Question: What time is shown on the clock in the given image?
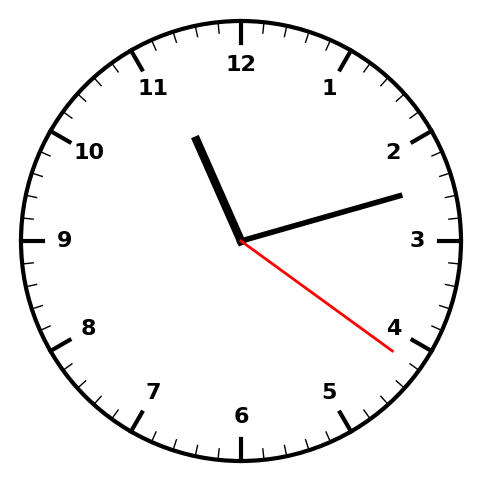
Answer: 11:12:21